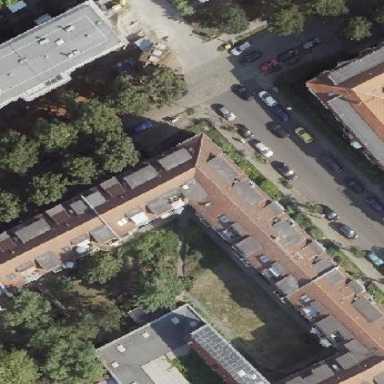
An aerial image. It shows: Hipped roof on apartment building.